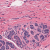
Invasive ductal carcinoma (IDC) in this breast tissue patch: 0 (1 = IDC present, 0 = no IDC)